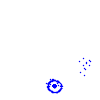
Particle: electron